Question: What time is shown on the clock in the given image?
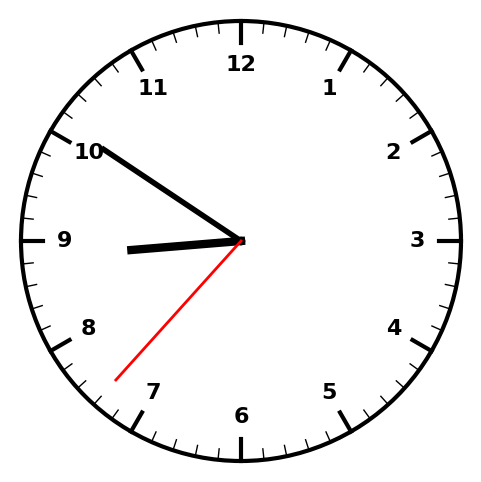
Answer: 08:50:37